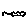
Label: cloud